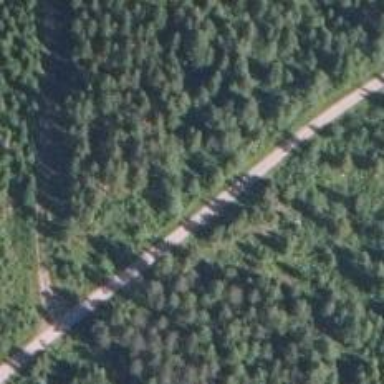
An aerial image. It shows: Unclassified road.